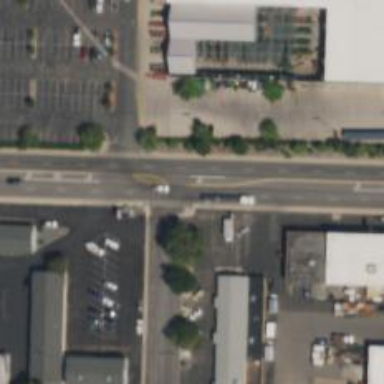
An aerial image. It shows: Secondary road with separate asphalt sidewalks.